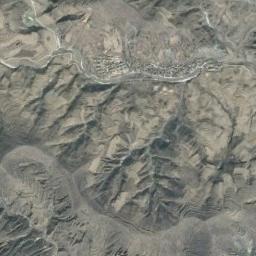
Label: mountain